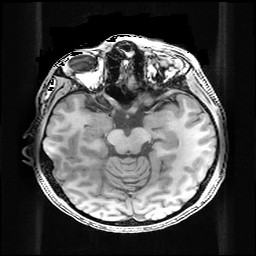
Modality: T1w
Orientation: coronal
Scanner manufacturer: ge
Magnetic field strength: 3 T
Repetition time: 0.009184 s
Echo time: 0.00368 s